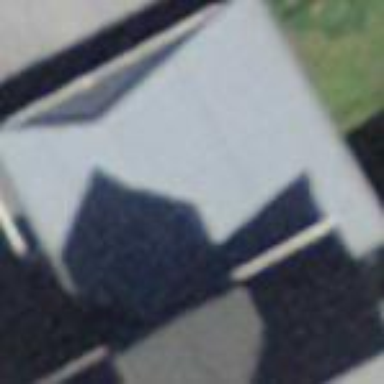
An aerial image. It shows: Hipped roof on apartment building.